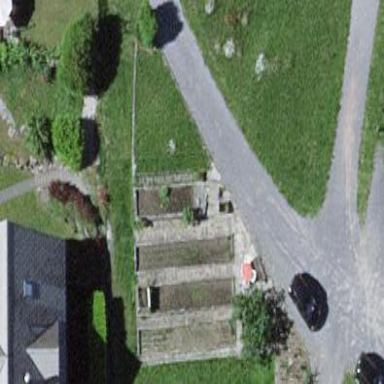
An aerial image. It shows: Garden area designated for leisure land.